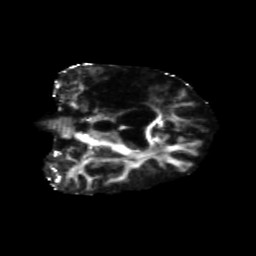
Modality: FA
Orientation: coronal
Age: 63
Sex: female
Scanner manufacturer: siemens
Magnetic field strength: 3 T
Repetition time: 5.47 s
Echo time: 0.0854 s